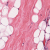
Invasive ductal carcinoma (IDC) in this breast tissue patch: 0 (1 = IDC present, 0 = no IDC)